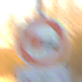
Verkehrszeichen: UeberholverbotKraftfahrzeuge
Zusatzzeichen unten: LaengeEinerStrecke5
Umgebung: Outdoor, Nature
Tageszeit: SunriseSunset
Wetter: Clear
Licht: Natural
Jahreszeit: Winter
Kontrast: LowContrast